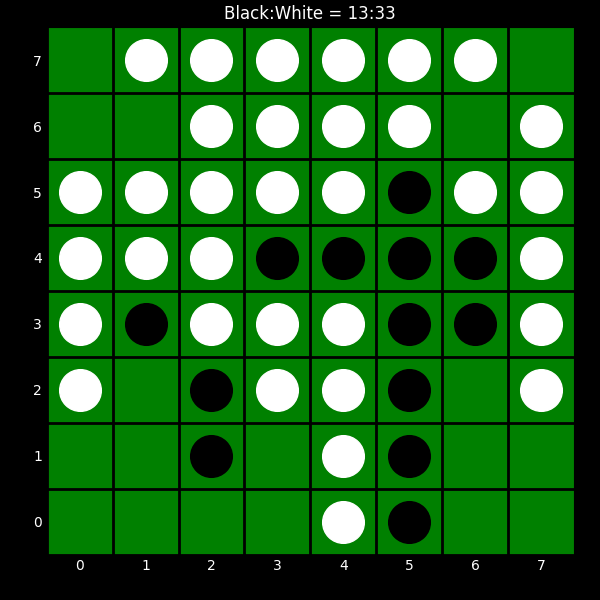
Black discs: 13
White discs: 33